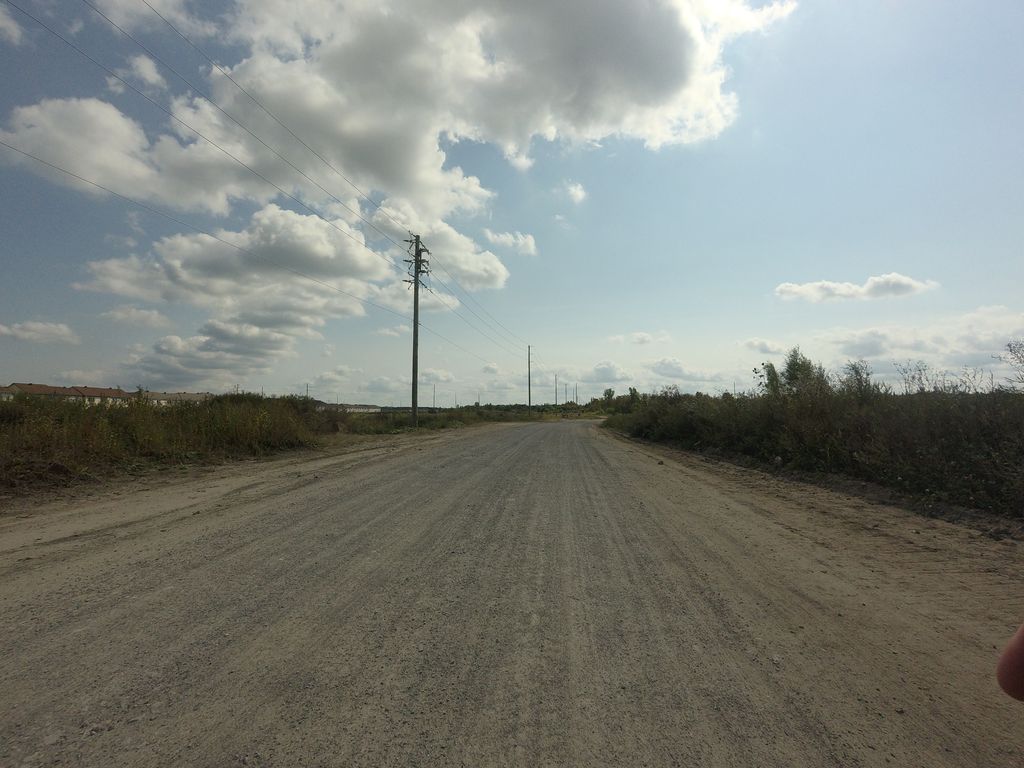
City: ottawa-gatineau